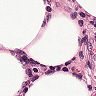
Metastatic tissue present: no